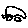
Label: car